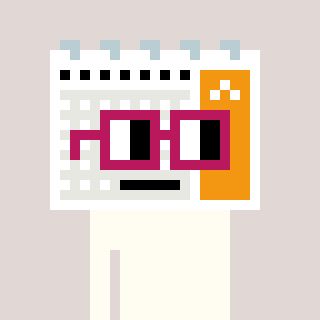
a pixel art character with square dark red glasses, a calendar-shaped head and a darkbrown-colored body on a warm background